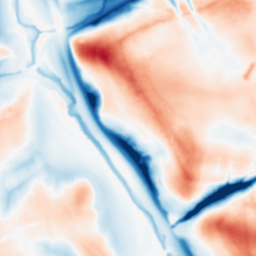
Category: multiscale
Decomposition family: dog_multiscale
Decomposition parameters: sigma_ratio: 1.6
n_scales: 6
base_sigma: 1
Upsampling method: bspline
Upsampling parameters: scale: 8
Upsampling scale: 8